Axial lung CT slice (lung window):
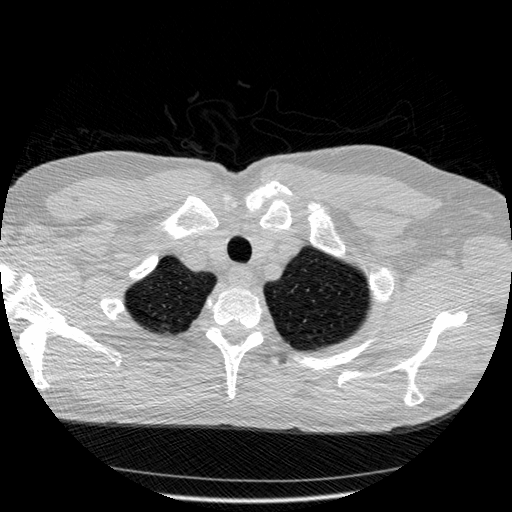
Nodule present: no